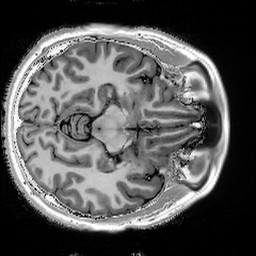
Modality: T1w
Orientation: axial
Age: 34
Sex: male
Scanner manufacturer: siemens
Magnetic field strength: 3 T
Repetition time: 5 s
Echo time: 0.00298 s